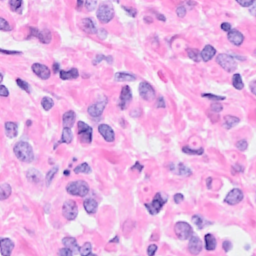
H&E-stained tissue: Breast